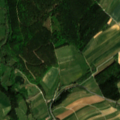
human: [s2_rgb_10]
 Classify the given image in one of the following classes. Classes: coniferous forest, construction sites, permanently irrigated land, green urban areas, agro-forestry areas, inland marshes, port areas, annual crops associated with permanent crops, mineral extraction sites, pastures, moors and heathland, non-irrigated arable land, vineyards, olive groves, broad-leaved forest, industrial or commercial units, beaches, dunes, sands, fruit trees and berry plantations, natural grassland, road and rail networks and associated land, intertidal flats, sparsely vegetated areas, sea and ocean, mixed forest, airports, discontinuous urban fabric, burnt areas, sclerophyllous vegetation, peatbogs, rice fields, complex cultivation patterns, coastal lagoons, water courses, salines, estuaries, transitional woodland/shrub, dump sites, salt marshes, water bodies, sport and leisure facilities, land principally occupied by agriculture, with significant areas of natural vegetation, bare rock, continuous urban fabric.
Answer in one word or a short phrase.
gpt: discontinuous urban fabric, non-irrigated arable land, land principally occupied by agriculture, with significant areas of natural vegetation, coniferous forest, mixed forest